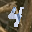
Label: 4